Interaction volume radius: 5 \u00c5
Interaction volume height: 25 \u00c5
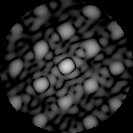
Disorder parameter: 0.2483